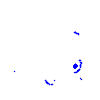
Particle: electron